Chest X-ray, AP view. Patient: 80 years old, sex F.
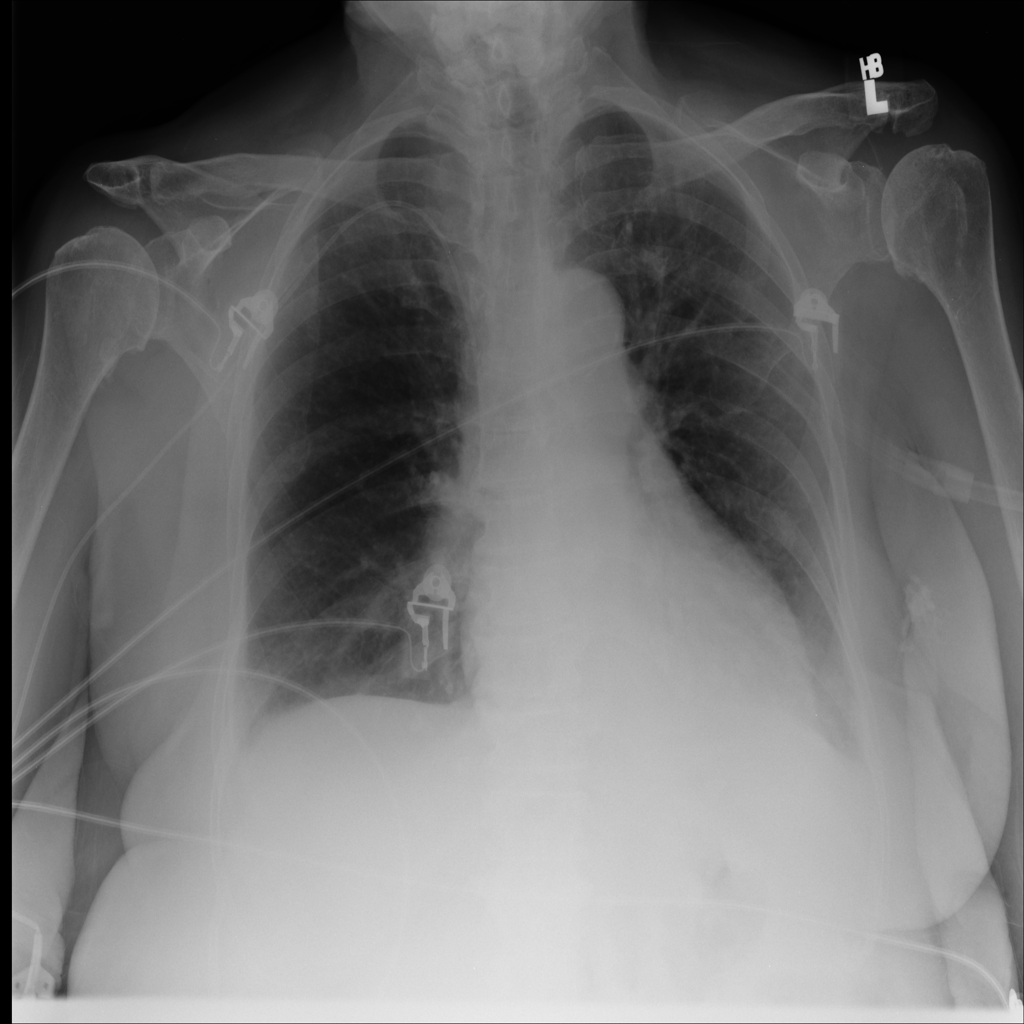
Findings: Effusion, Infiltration